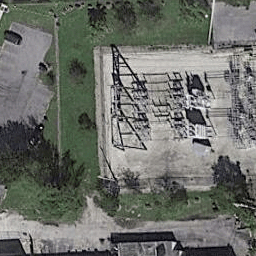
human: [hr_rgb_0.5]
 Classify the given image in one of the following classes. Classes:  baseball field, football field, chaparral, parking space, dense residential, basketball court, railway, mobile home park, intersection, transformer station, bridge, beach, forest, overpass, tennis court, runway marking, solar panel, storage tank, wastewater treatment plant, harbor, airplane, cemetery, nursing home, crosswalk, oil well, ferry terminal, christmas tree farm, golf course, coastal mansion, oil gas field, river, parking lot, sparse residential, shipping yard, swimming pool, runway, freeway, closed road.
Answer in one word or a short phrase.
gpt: transformer station